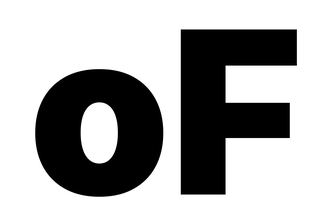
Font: Inter_Black